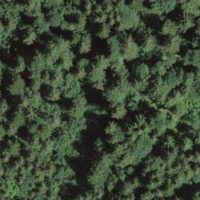
EUNIS habitat code: 43
Species observed at this site:
Mercurialis perennis